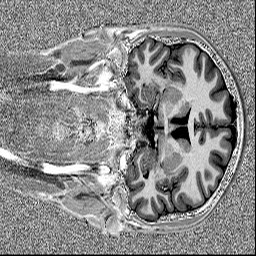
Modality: MP2RAGE
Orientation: coronal
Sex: male